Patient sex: M
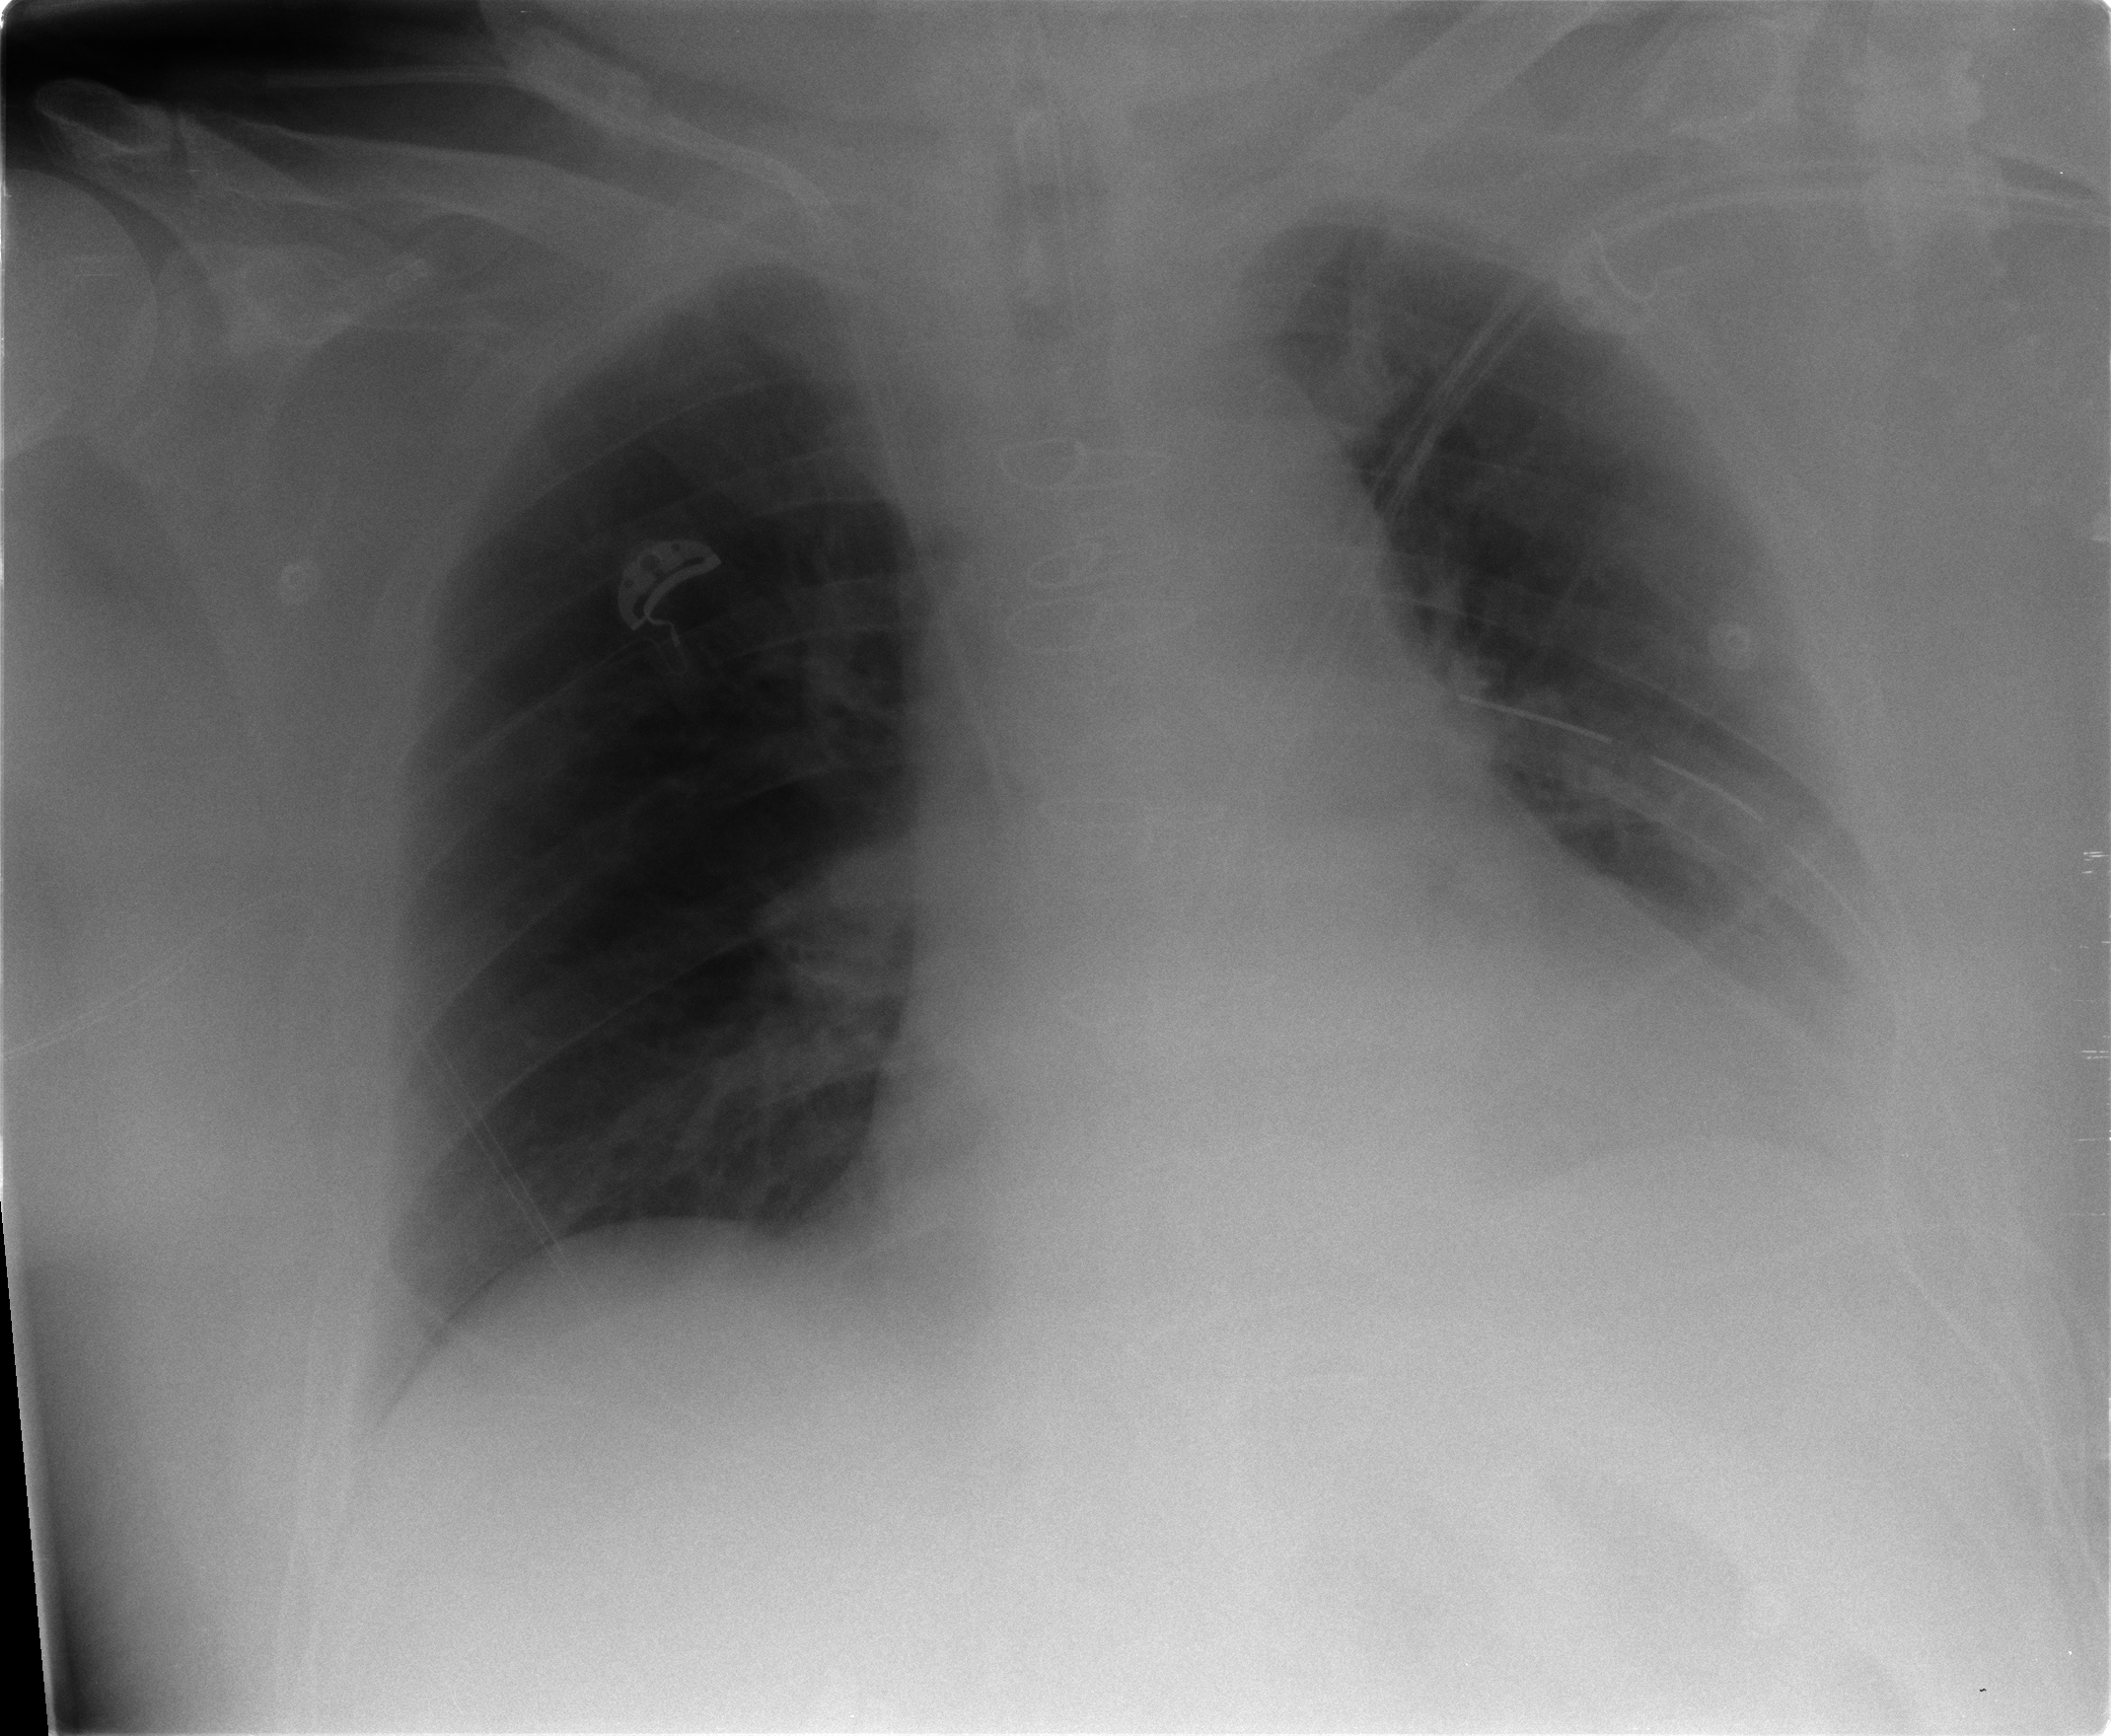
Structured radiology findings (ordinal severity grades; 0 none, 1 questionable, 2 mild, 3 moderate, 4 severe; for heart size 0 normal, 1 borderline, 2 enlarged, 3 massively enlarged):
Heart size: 0
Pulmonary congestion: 0
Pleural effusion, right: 0
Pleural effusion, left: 0
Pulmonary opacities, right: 0
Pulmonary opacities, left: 0
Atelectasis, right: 0
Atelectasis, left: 1